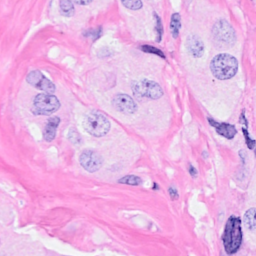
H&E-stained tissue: Breast